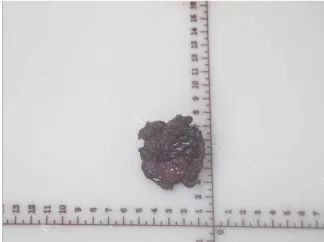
Gross and microscopic pathology of resected specimens. Gross pathology.
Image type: medical_photograph (other_medical_photograph)